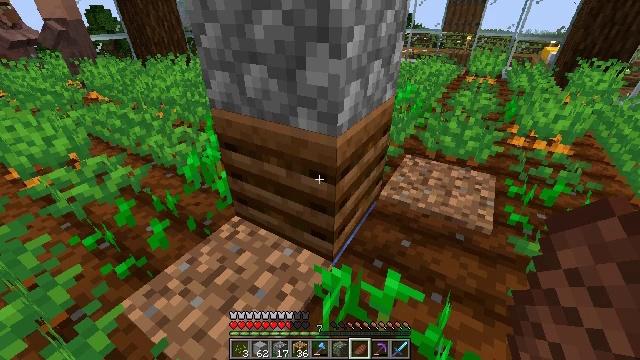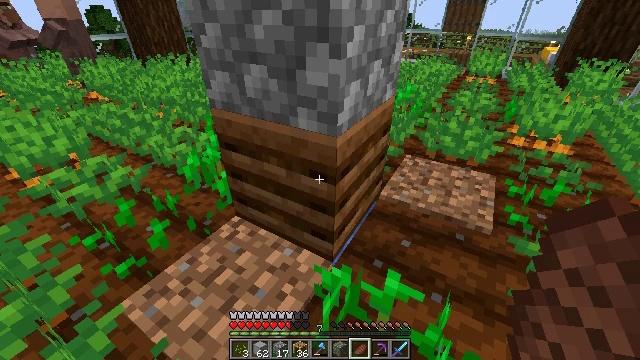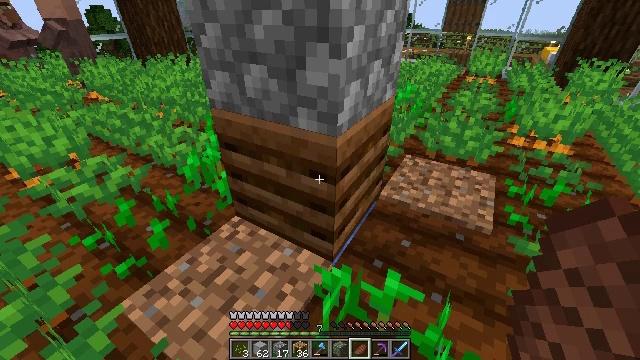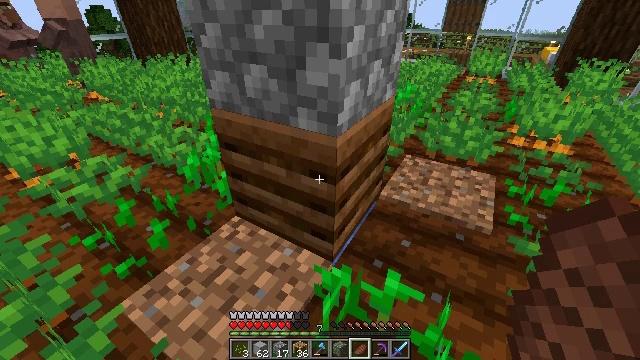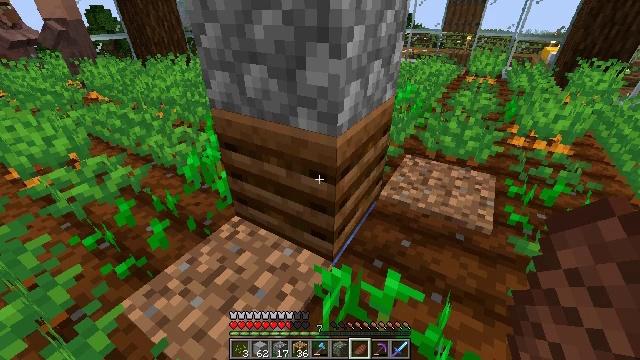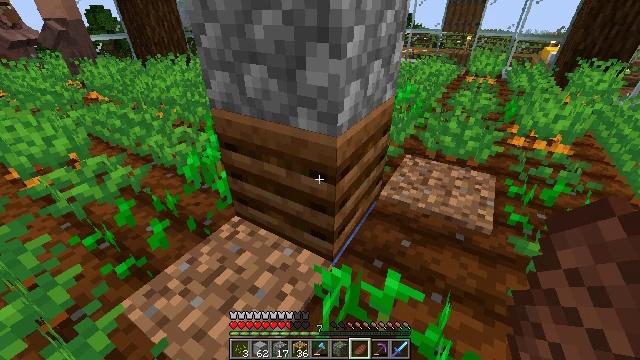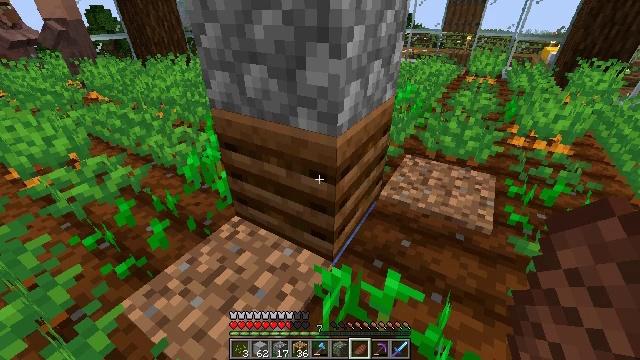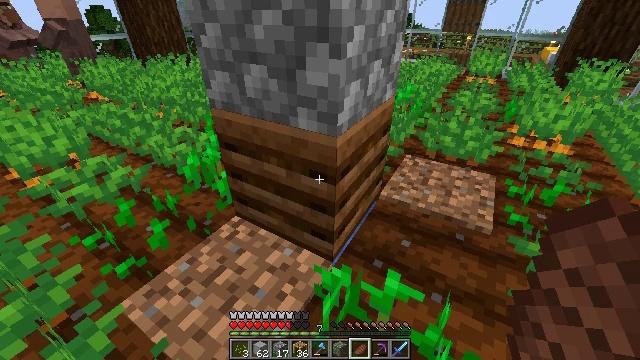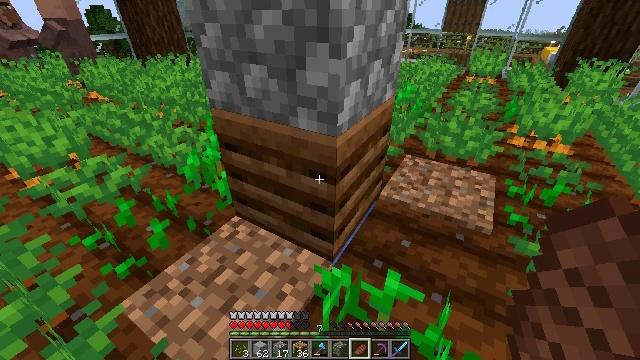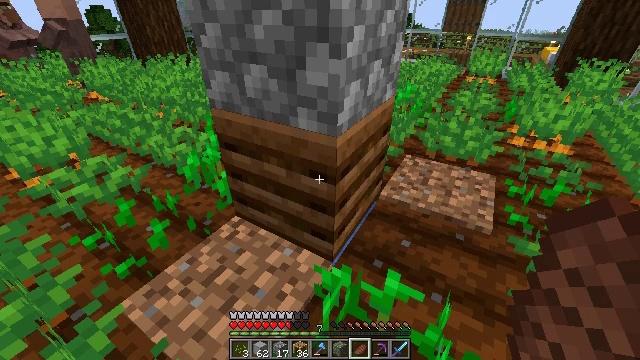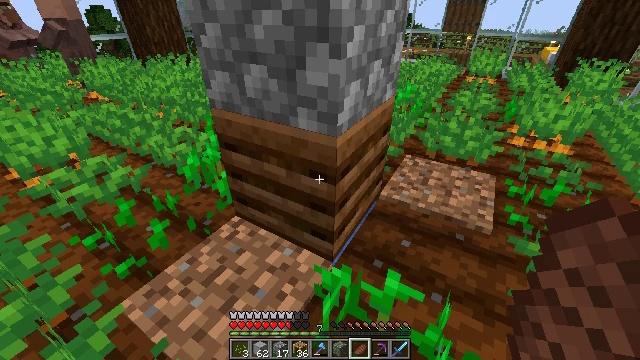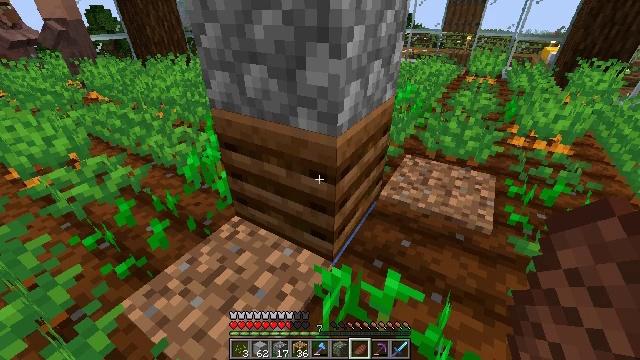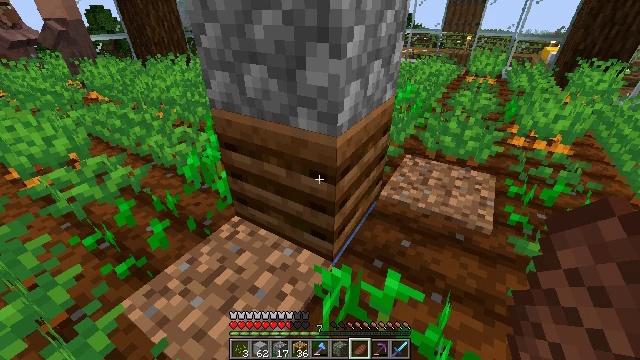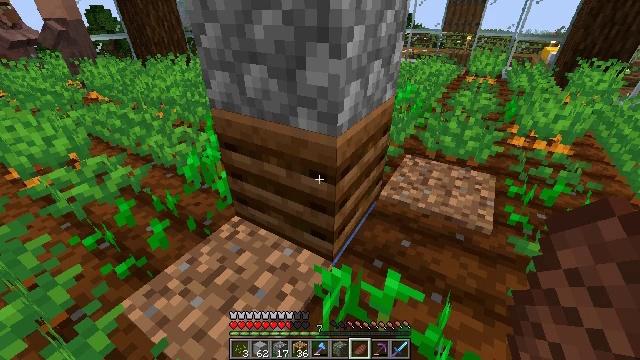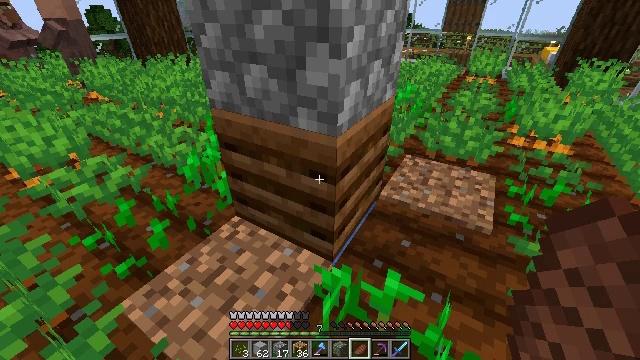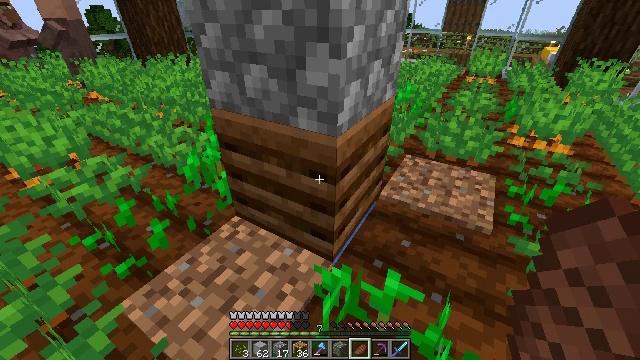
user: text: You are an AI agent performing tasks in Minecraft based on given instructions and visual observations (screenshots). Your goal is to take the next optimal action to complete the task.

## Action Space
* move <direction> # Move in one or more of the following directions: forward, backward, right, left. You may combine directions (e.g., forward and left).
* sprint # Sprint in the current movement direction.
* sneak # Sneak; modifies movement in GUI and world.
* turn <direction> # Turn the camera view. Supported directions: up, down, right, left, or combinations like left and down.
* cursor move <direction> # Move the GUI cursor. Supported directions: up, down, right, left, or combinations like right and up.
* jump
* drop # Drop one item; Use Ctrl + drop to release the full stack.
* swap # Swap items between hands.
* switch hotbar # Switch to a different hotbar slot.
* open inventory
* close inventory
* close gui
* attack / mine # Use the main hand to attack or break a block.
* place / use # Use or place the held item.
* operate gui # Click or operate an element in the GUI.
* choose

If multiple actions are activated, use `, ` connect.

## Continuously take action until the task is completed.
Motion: motion action
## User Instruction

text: Collect the composter for reuse.
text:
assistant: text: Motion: no_op
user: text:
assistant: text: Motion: no_op
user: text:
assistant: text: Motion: no_op
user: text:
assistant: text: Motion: no_op
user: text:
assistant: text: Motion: no_op
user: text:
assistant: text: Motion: no_op
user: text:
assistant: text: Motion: no_op
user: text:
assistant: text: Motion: no_op
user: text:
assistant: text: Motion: no_op
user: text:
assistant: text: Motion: no_op
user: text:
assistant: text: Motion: no_op
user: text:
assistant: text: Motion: no_op
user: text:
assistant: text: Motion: no_op
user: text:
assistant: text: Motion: no_op
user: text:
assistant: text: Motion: no_op
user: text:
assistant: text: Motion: no_op
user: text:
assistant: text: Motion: no_op
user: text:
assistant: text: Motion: no_op
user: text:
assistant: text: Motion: no_op
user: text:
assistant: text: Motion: no_op
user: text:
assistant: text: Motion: no_op
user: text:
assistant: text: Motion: no_op
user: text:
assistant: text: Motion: no_op
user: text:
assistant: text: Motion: no_op
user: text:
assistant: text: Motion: no_op
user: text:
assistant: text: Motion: no_op
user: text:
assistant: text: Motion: no_op
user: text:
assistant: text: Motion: no_op
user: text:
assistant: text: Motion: no_op
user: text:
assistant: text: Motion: no_op